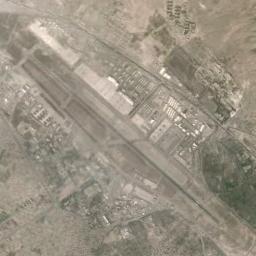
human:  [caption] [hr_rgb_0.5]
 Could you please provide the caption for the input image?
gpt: There is almost no vegetation near the airport, And there are many blue houses .

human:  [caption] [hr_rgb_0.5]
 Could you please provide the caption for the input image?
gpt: An airport with some parallel runways in the vacant lot and some buildings arranged neatly beside .

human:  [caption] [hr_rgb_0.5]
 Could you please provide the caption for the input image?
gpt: A complex airport with many runways and buildings is encircled by some mountains .

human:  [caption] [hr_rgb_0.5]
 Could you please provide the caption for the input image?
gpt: There is an airport built in bare land .

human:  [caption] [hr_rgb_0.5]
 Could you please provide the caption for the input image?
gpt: There are straight roads in the airport .